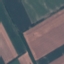
Land use / land cover class: AnnualCrop